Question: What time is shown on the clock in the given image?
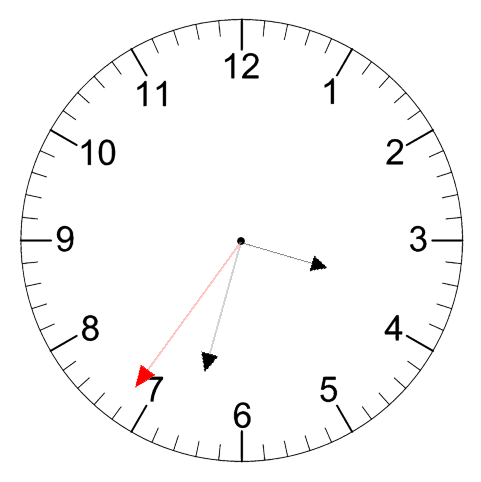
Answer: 03:32:36